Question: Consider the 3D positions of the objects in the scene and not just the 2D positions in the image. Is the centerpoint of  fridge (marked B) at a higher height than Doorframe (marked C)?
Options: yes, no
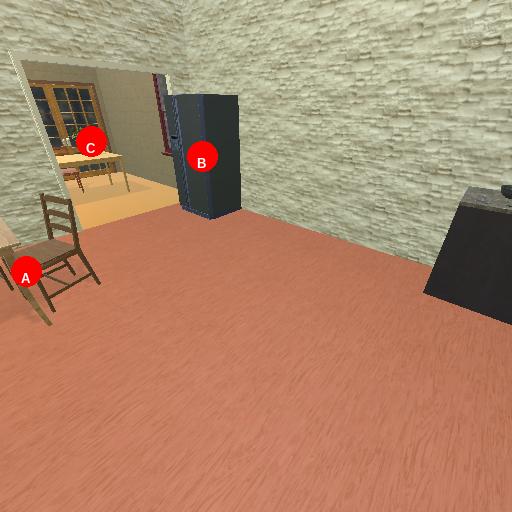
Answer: yes